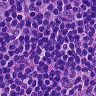
Metastatic tissue present: no